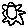
Label: sun